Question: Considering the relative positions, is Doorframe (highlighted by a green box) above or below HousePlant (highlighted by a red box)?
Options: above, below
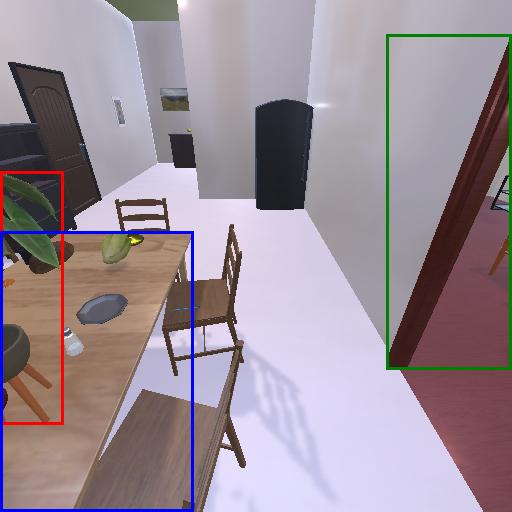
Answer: above